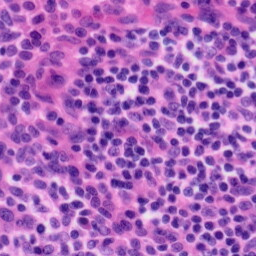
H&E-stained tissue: Tonsil